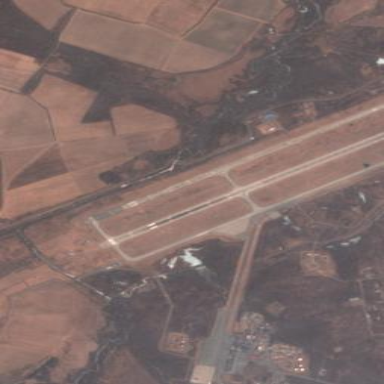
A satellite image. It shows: The area is taxiway in the airport.